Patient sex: M
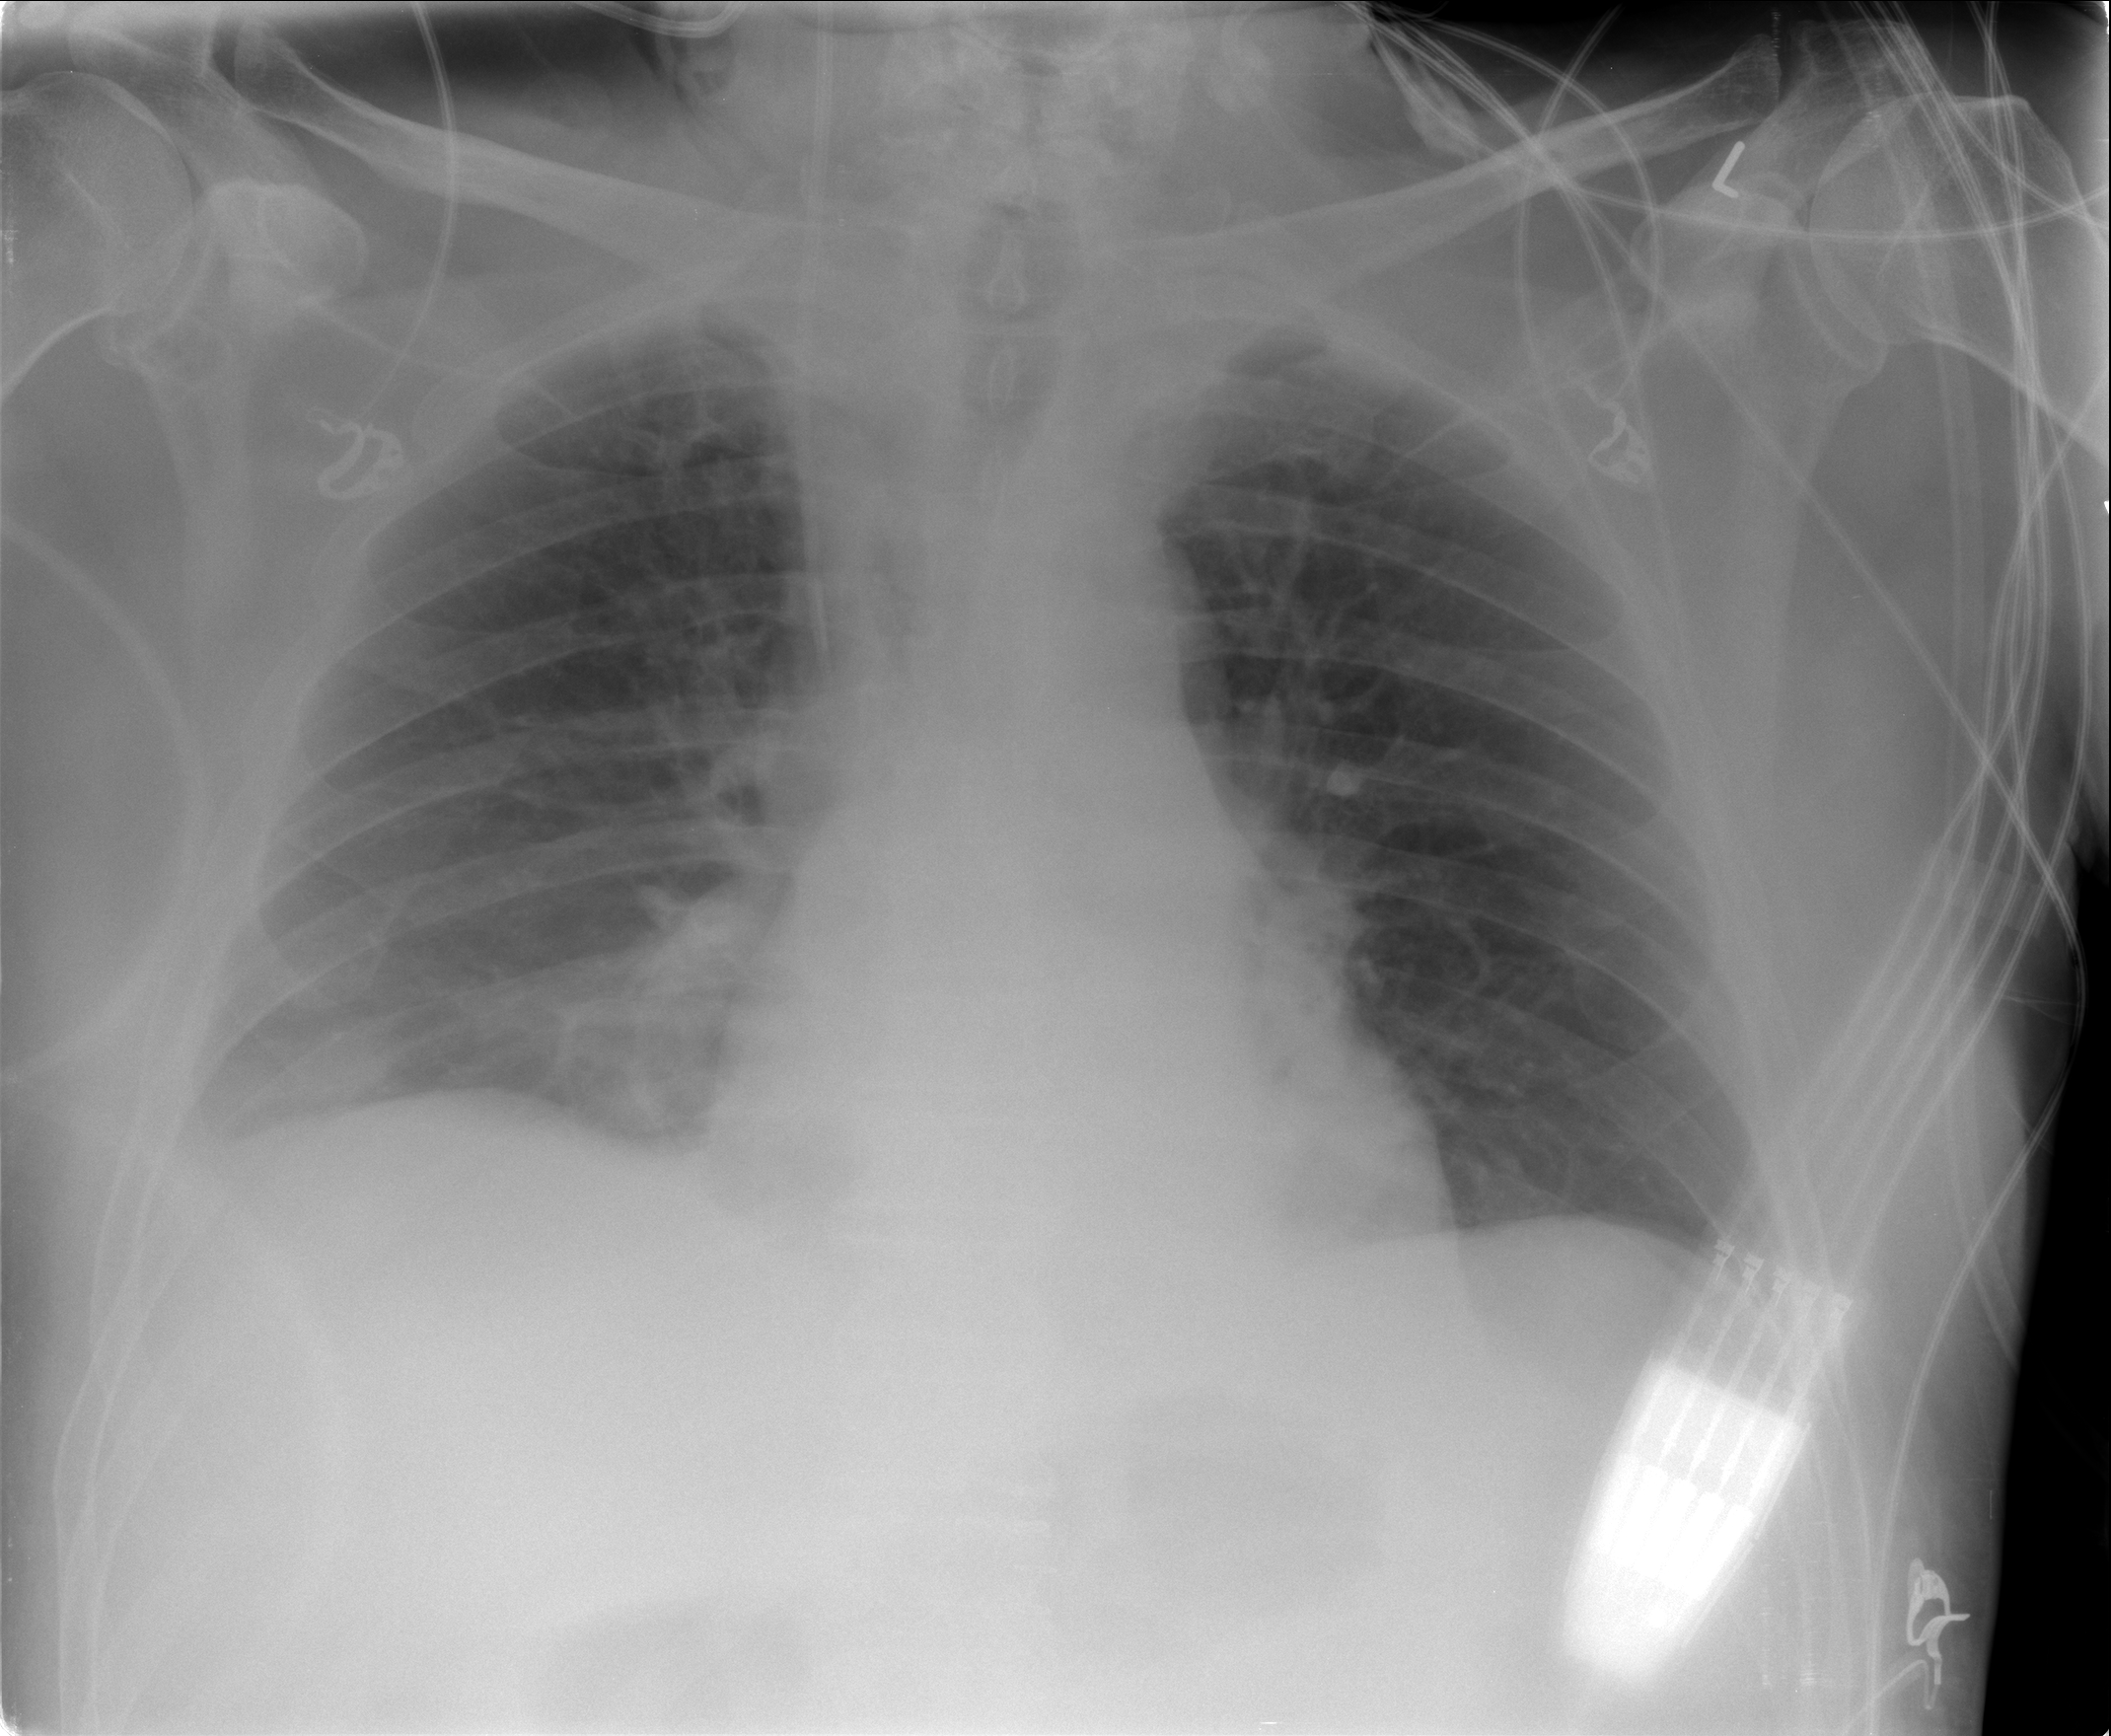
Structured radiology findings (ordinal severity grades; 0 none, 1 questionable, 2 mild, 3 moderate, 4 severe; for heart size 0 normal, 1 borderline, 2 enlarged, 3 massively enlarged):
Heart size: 0
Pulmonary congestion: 0
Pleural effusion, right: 2
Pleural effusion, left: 0
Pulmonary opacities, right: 0
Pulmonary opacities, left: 0
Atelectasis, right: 2
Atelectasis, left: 0